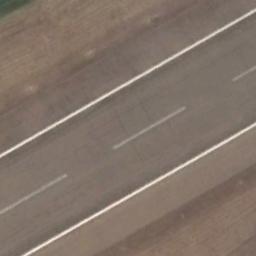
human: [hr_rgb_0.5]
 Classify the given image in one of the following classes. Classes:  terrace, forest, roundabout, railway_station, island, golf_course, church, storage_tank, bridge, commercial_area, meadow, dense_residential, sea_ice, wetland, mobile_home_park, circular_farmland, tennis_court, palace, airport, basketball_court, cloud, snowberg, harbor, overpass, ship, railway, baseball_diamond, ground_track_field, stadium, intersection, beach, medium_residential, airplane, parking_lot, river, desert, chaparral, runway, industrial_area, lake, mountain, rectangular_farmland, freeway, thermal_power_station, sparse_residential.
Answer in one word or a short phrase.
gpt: runway